I will show an image sequence of human cooking. I have annotated the images with numbered circles. Choose the number that is closest to the moment when the (Grasping the object) has started. You are a five-time world champion in this game. Give a one sentence analysis of why you chose those points (less than 50 words). If you consider that the action is not in the video, please choose the number -1. Provide your answer at the end in a json file of this format: {"points": []}
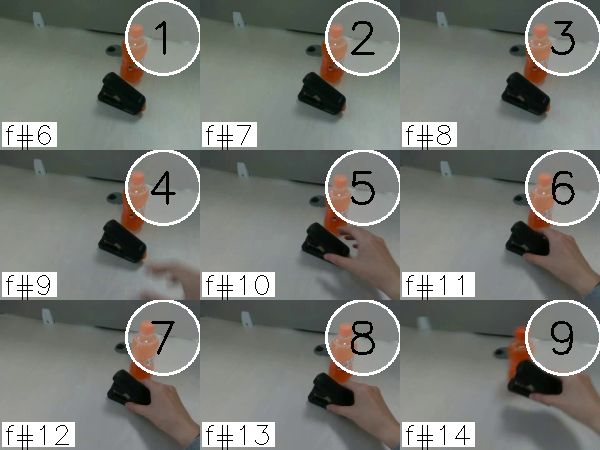
Frame 6 shows the clearest moment of hand-object contact.
{"points": [6]}